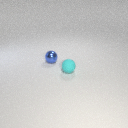
small blue metal sphere behind small cyan rubber sphere